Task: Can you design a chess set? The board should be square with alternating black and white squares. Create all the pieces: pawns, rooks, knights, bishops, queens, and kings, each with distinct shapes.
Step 707:
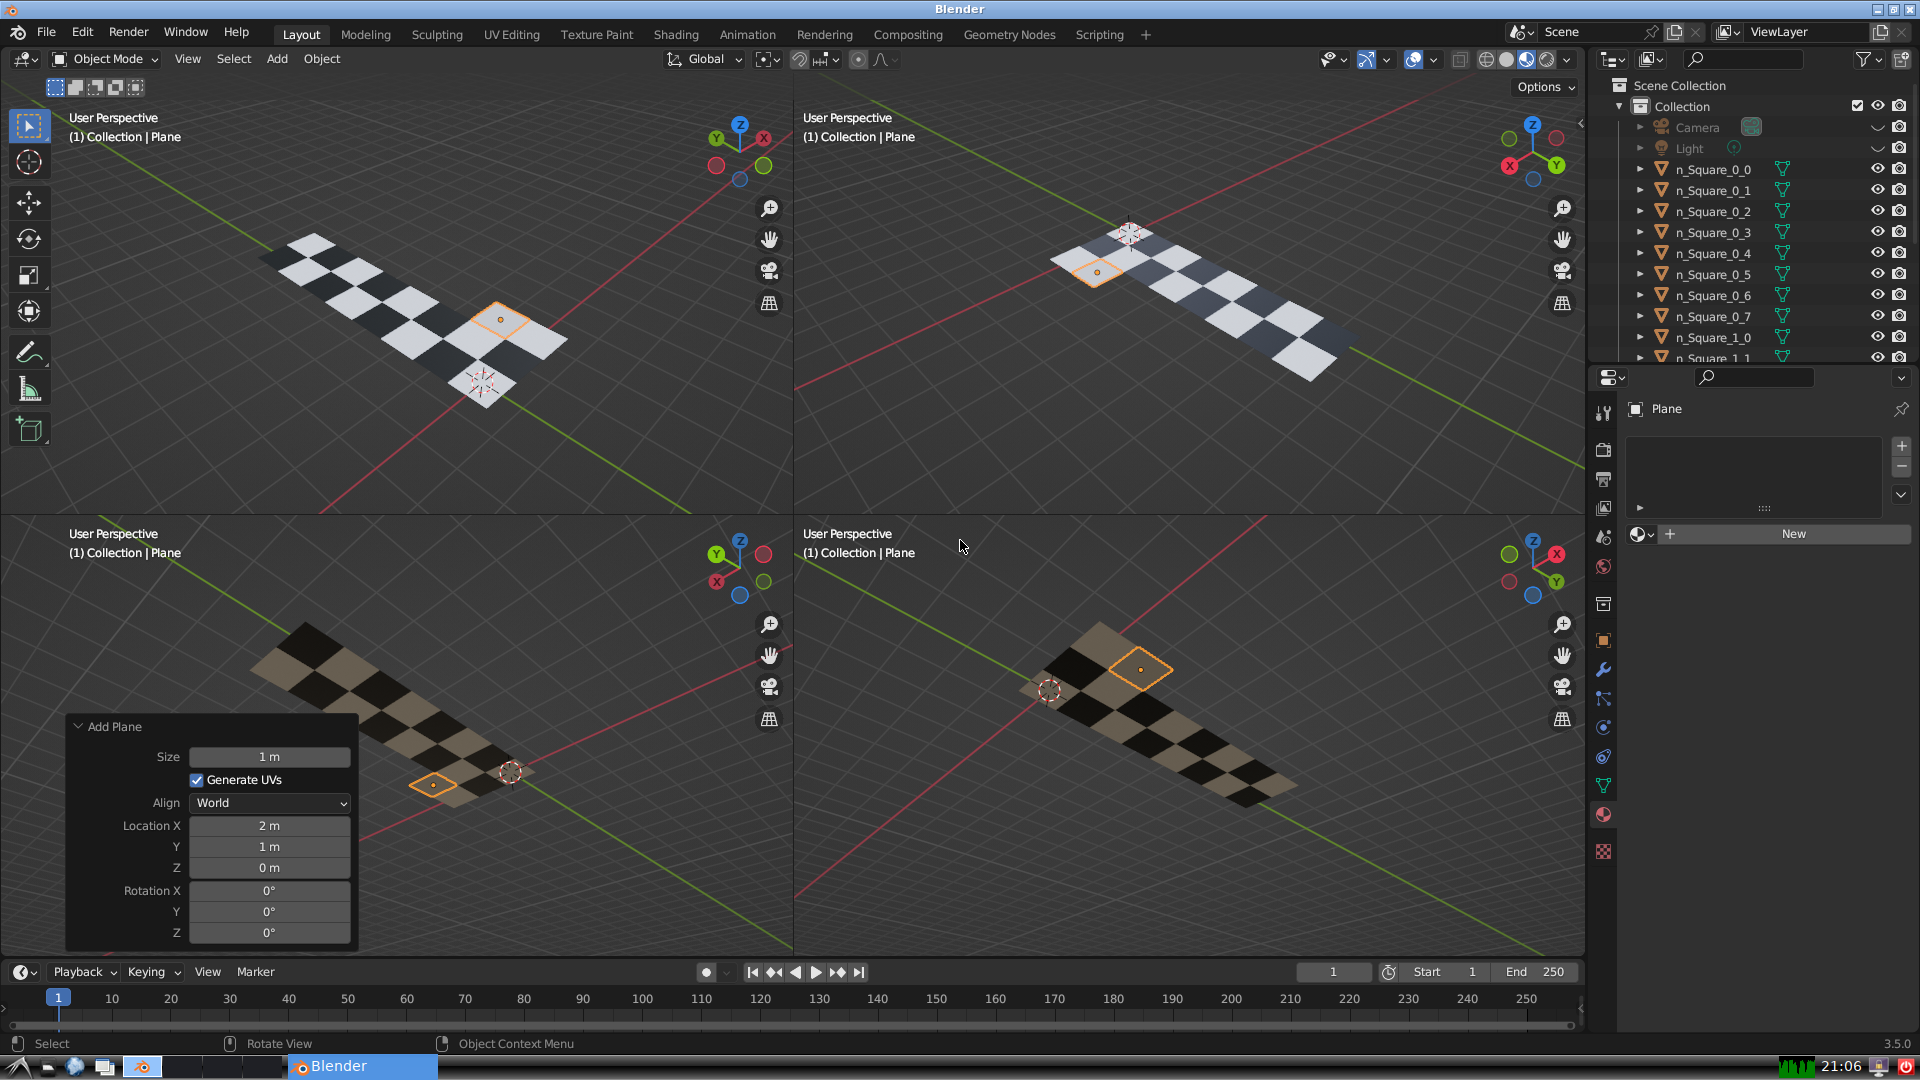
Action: {"mouse_move": [1608, 631]}